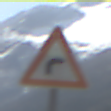
Verkehrszeichen: KurveRechts
Umgebung: Outdoor, Nature
Tageszeit: Midday
Wetter: PartlyCloudy
Licht: Natural
Jahreszeit: NotSpecified
Kontrast: HighContrast